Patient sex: M
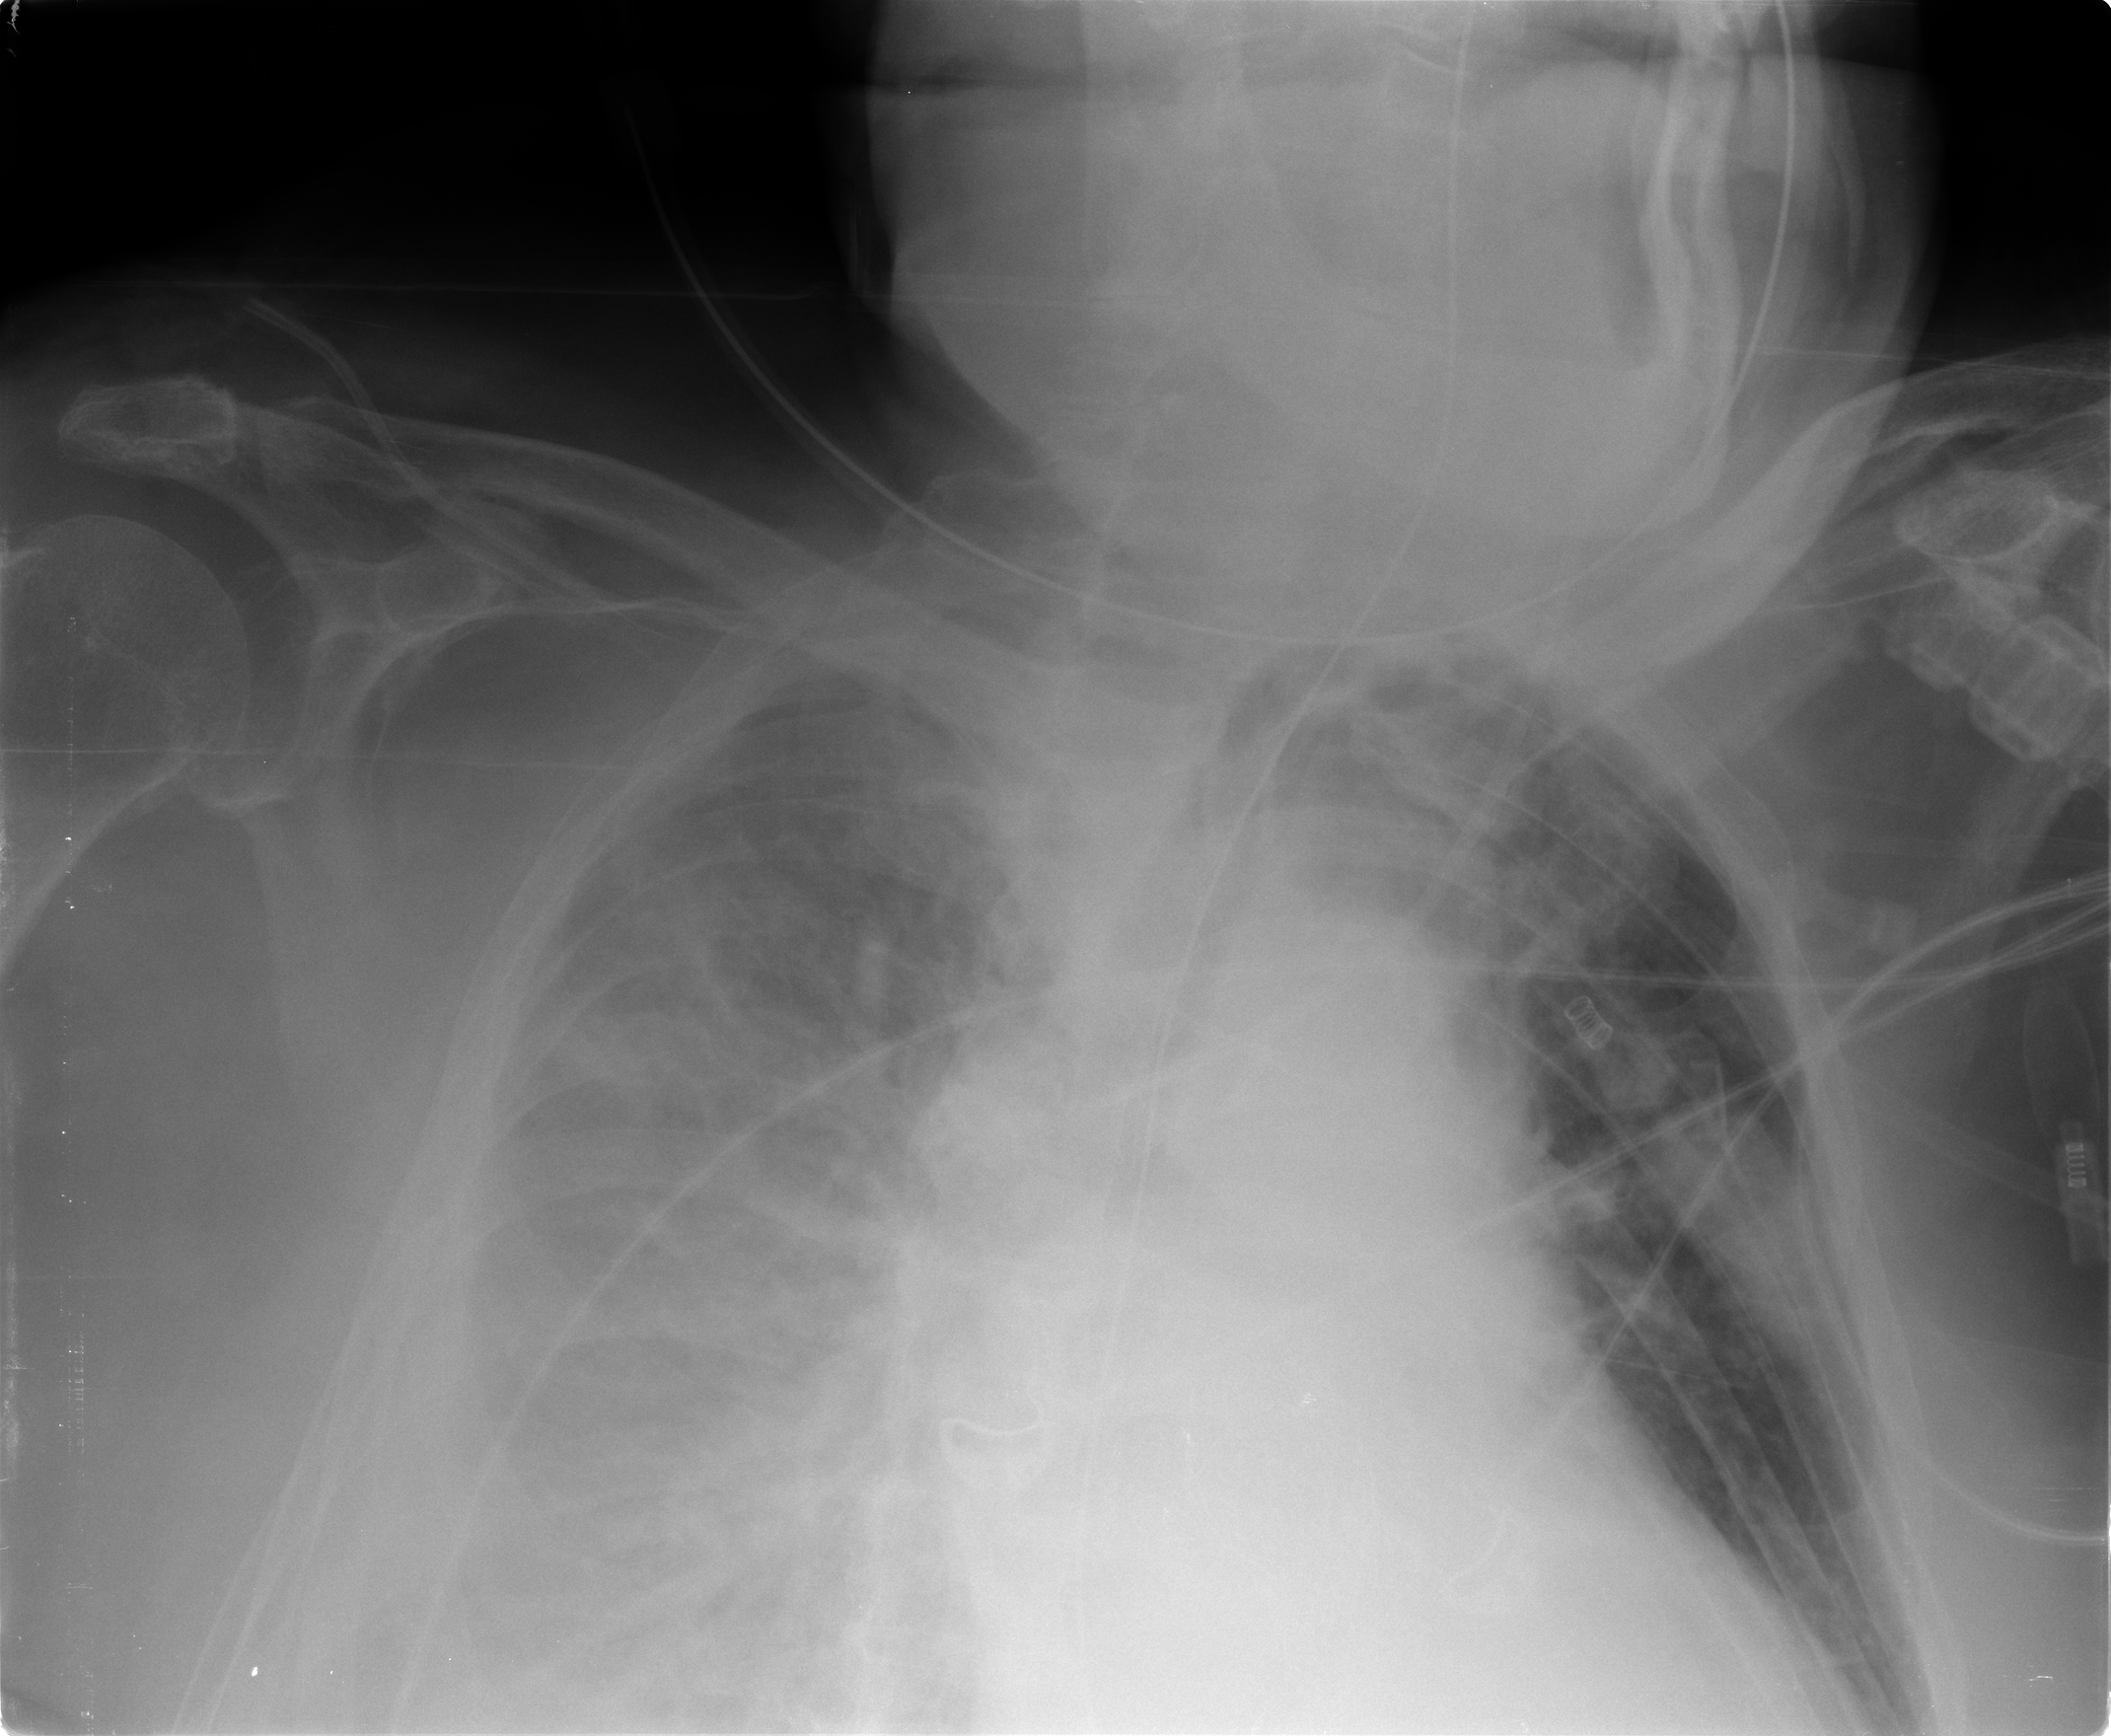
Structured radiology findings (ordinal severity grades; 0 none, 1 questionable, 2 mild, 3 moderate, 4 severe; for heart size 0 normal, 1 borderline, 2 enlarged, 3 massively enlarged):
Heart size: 0
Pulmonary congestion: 2
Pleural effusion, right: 3
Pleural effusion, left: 0
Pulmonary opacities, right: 2
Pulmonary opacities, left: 2
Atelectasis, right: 2
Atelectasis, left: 0